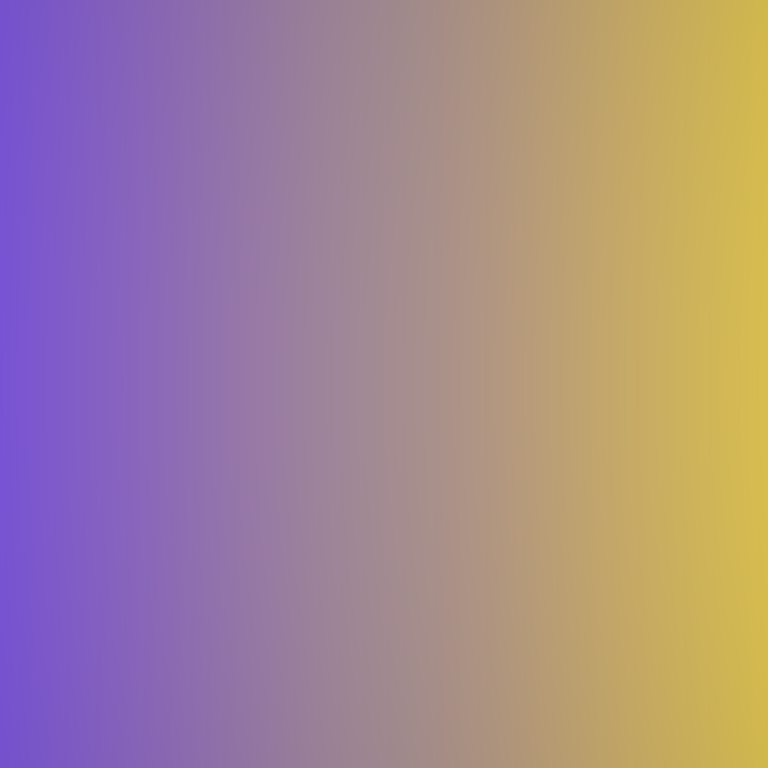
Abstract light effect, smooth gradient from deep purple to golden yellow, serene atmosphere, soft blend, no room, no furniture, no objects.